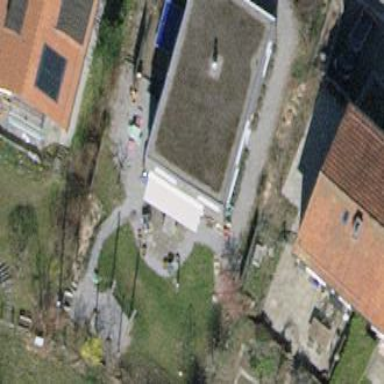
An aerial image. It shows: Flat-roofed building.